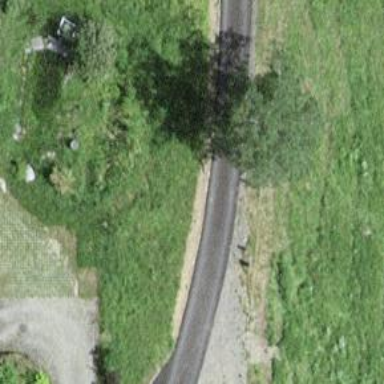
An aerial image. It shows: Service road with grade 3 tracktype.